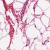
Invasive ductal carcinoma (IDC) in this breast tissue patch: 0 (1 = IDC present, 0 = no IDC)